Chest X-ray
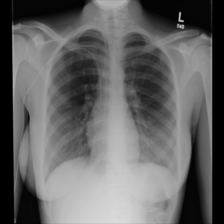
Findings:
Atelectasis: negative
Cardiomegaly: negative
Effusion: negative
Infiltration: negative
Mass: negative
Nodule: negative
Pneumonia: negative
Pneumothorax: negative
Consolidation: negative
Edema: negative
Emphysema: negative
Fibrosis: negative
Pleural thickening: negative
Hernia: negative